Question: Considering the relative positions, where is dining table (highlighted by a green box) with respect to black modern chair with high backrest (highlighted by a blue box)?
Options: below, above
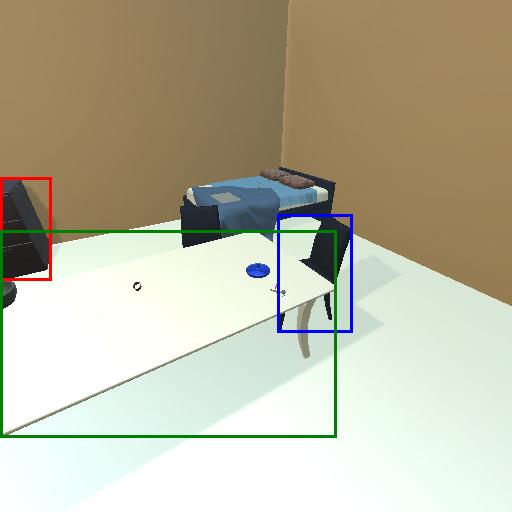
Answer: below